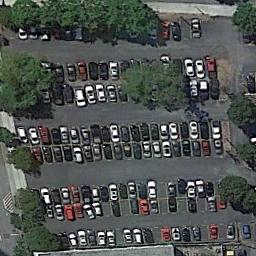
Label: parking_lot